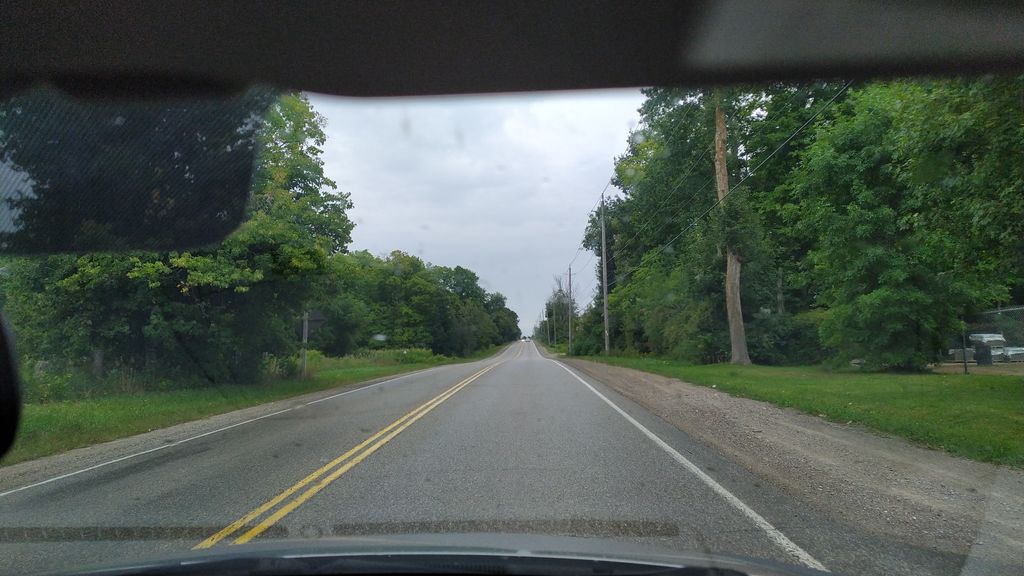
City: kitchener-waterloo